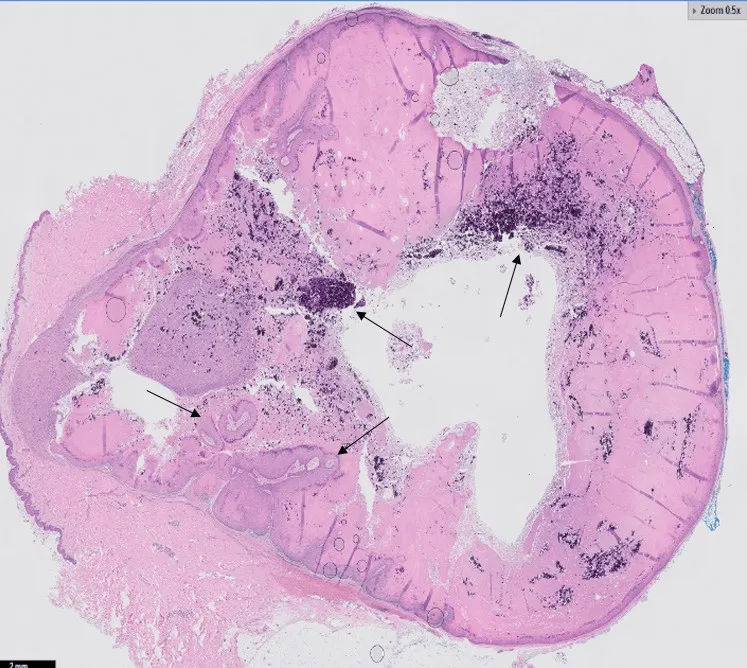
H&E demonstrated acanthotic papillated squamous epithelium with prominent hypergranulosis and whorls of keratinocytes without evidence of cytologic atypia consistent with ruptured verrucous cyst (black arrows).
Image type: pathology (h&e)